Interaction volume radius: 5 \u00c5
Interaction volume height: 10 \u00c5
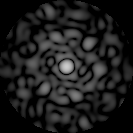
Disorder parameter: 0.8544